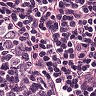
Metastatic tissue present: no